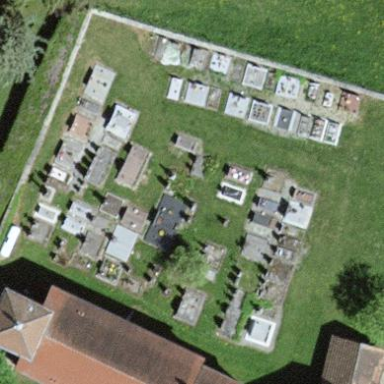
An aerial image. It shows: Cemetery.